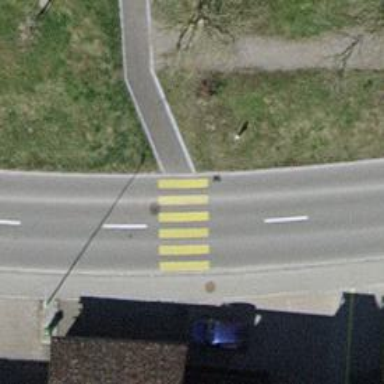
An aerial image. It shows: Uncontrolled zebra crossing on the road.